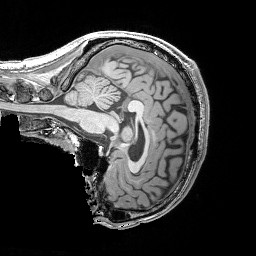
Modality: T1w
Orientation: sagittal
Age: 24
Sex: male
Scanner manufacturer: siemens
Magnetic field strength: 3 T
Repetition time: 2.53 s
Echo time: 0.00326 s